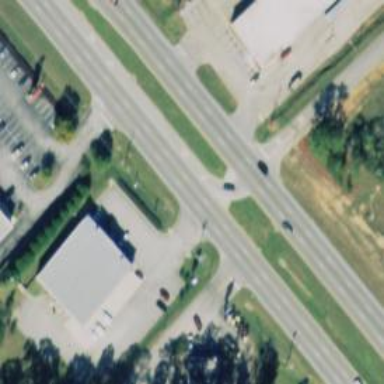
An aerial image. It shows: Asphalt road with dual carriageways at trunk level.